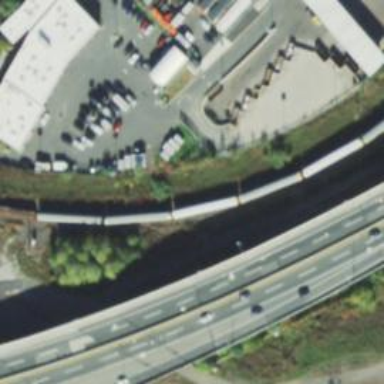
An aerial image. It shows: Railway tracks on embankment.